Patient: sex M, age 71
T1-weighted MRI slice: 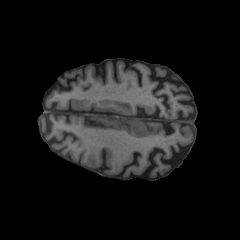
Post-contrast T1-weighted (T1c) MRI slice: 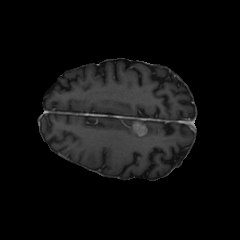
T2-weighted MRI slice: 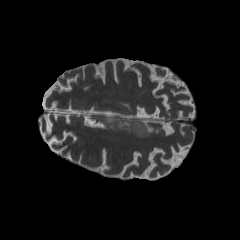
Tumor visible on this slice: yes
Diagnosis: Glioblastoma, IDH-wildtype
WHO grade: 4